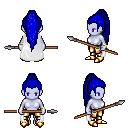
a pixel art fantasy rpg character, female body template, dark elf, purple skin, white cape, gold greaves, blue extra-long topknot hairstyle, bracelets, gold boots, spear, four views (front, back, left, right), 2x2 character sprite sheet, small pixel art, hard edges, no anti-aliasing